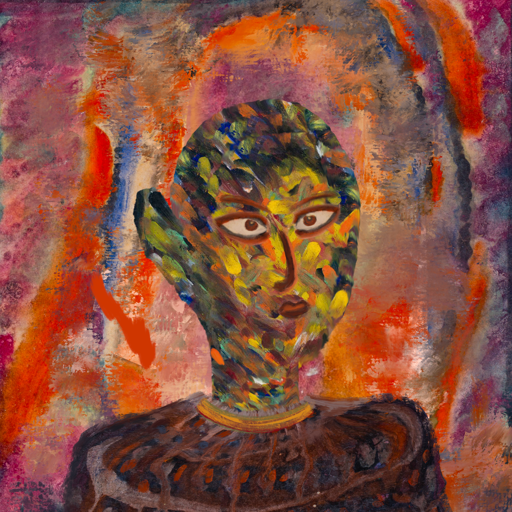
Background: Experience, Head And Neck Side: An_Impression, Face Side: Roy_Bahadur, Bust: Hypocrite, Hair Side: Blank, Head Accessory: Blank, Second Necklace: Blank, Necklace: Mother_And_Son_Son, Baby: Blank